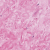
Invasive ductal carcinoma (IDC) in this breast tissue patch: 0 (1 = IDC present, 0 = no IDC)